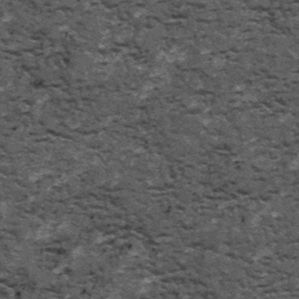
Label: frost